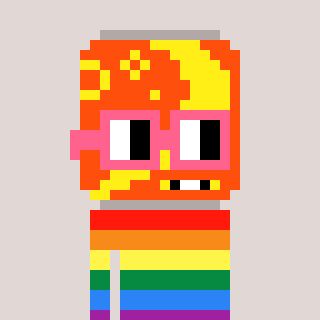
a pixel art character with square pink glasses, a pop-shaped head and a orange-colored body on a warm background